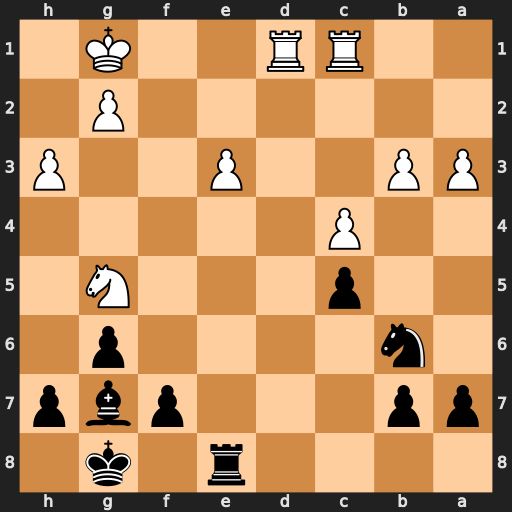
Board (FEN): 4r1k1/pp3pbp/1n4p1/2p3N1/2P5/PP2P2P/6P1/2RR2K1
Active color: b
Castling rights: -
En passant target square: -
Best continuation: Bh6 Nf3 Bxe3+ Kf1 Bxc1